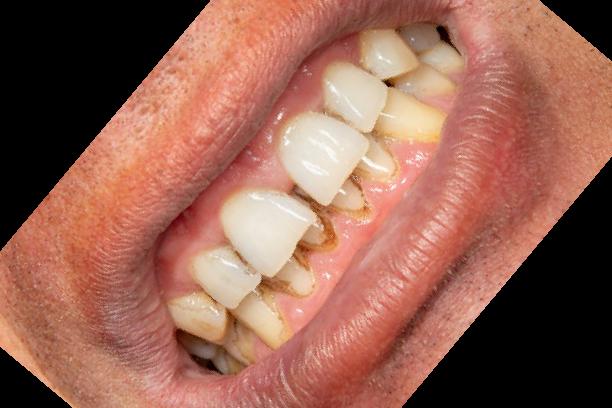
Condition: Calculus